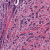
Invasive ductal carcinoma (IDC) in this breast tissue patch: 1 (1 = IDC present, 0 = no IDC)